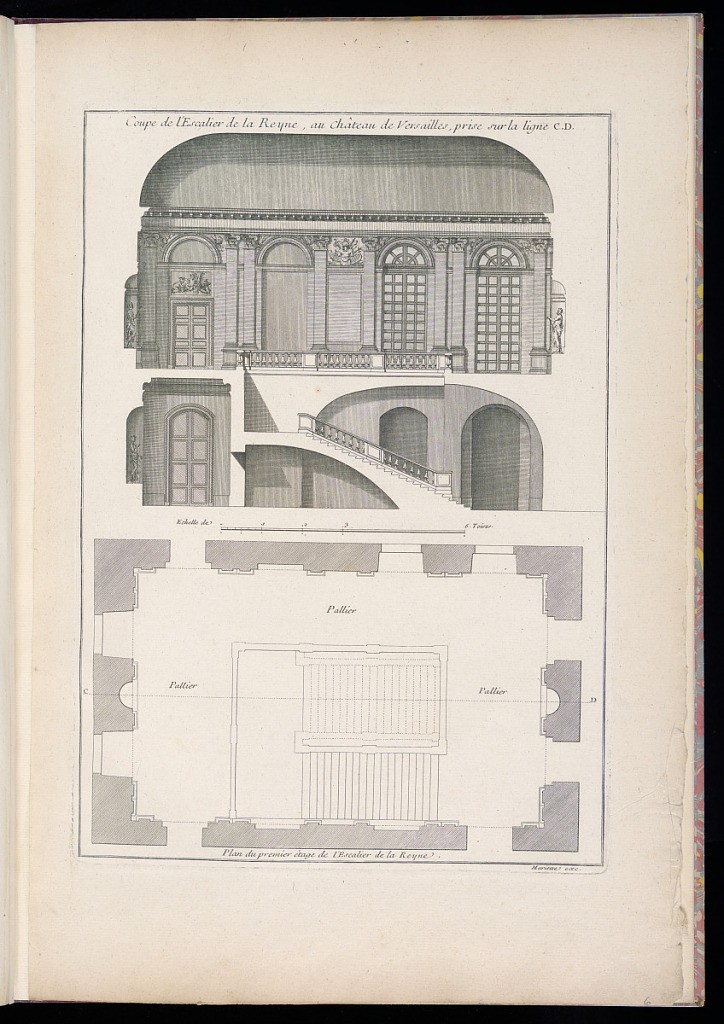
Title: Coupe de l’Escalier de la Reyne, au Château de Versailles / Plan du premier étage de l’Escalier de la Reyne
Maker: Jean Mariette, French, 1660–1742
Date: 1727–42
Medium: Etching and engraving on laid paper
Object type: Print
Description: An architectural section of the Queen's staircase at the Royal Palace of Versailles in the upper half and a plan of the first floor of the staircase below, with a scale between the two. The section illustrates a plain ground floor with two arches, and an arched set of two-leaf doors to the left with a statue in a niche. The staircase in the center leading up to the upper level with its balustrade. Above, two sets of arched glass-paneled two-leaf doors to the right with a statue in a niche to the far right. A set of wooden two-leaf doors to the left with a rectangular overdoor panel with putti and another statue in a niche to the far left. In the center there is a plain rectangular panel with a trophy of arms and armor above. Corbels at the cornice level. The plate is labelled.